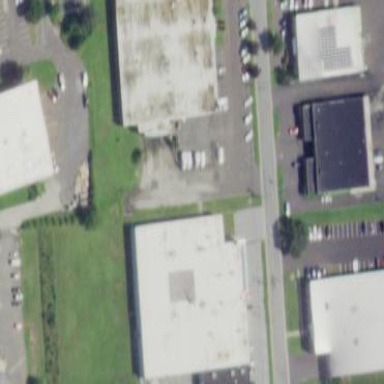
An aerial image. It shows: Commercial building.